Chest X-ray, PA view. Patient: 60 years old, sex F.
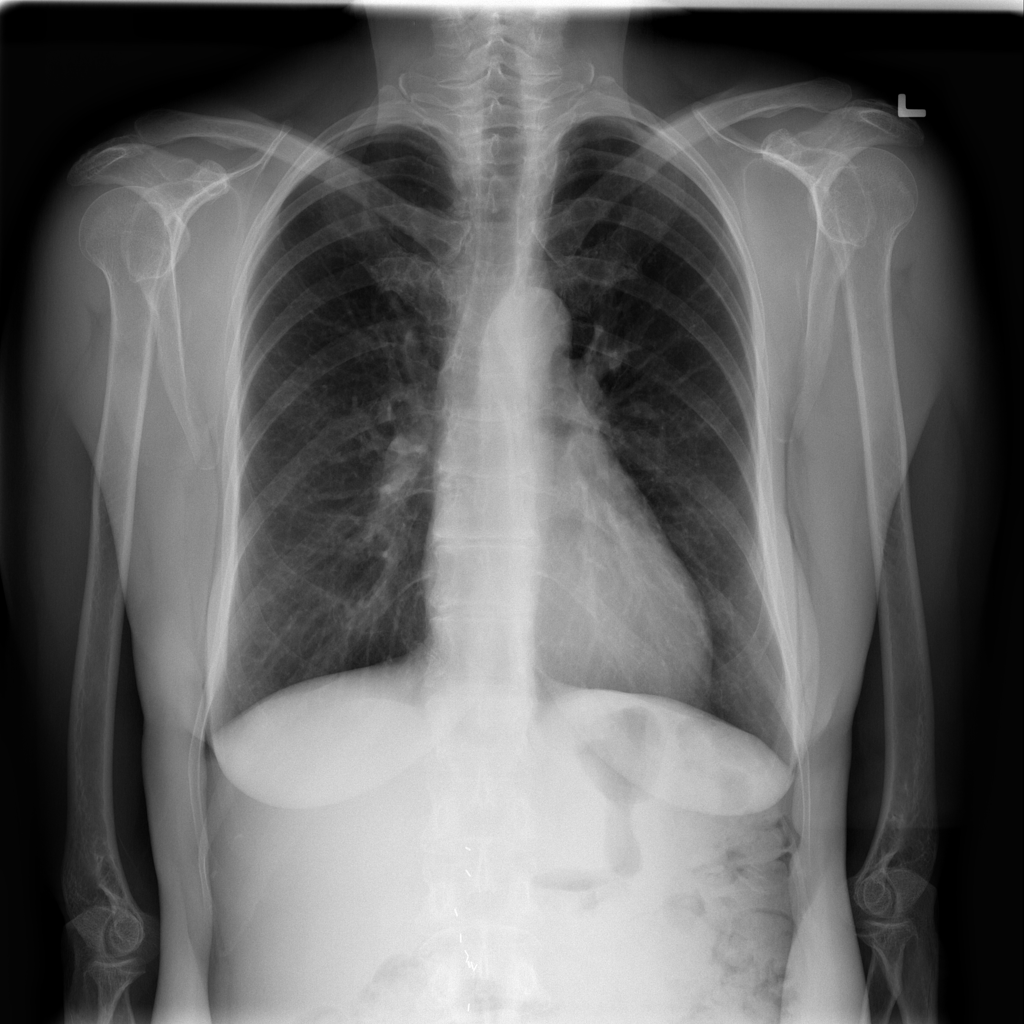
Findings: No Finding